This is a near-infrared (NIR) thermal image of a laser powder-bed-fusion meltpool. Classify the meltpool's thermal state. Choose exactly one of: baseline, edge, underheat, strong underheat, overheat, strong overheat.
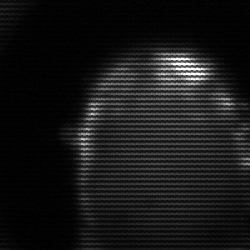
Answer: baseline